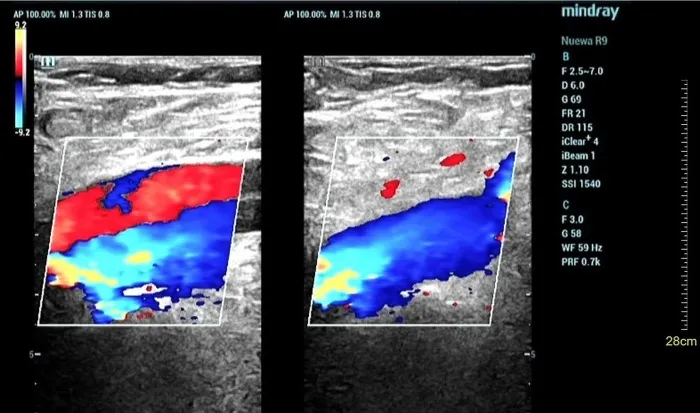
Ultrasonic testing showed venous blood flow in the lower extremities is smooth.
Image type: radiology (ultrasound)